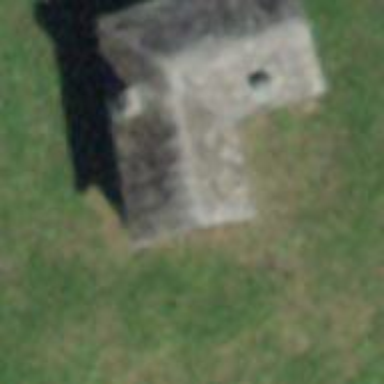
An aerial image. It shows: Cabin is depicted in the image.